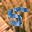
Label: 5